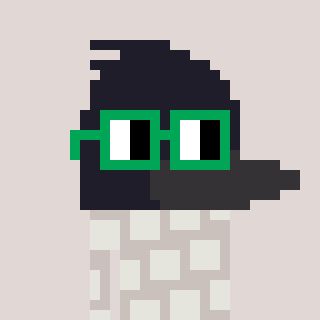
a pixel art character with square green glasses, a raven-shaped head and a foggrey-colored body on a warm background